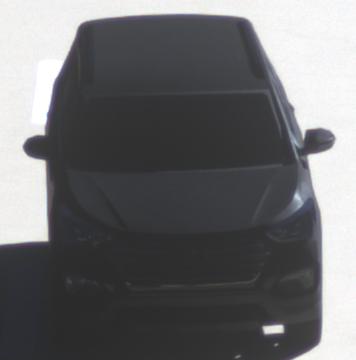
Make: Hyundai
Model: Santa Fe 2.4 GDI
Detailed model: Santa Fe (DM)
Model produced from: 2017/08
Model produced until: 2018/01
Doors: 5
Color: black
Road condition: dry road
Daytime: morning or afternoon
Contrast: high contrast